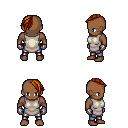
a pixel art fantasy rpg character, male body template, human, dark skin, white tunic, metal pants, brunette long mohawk hairstyle, metal gloves, four views (front, back, left, right), 2x2 character sprite sheet, small pixel art, hard edges, no anti-aliasing